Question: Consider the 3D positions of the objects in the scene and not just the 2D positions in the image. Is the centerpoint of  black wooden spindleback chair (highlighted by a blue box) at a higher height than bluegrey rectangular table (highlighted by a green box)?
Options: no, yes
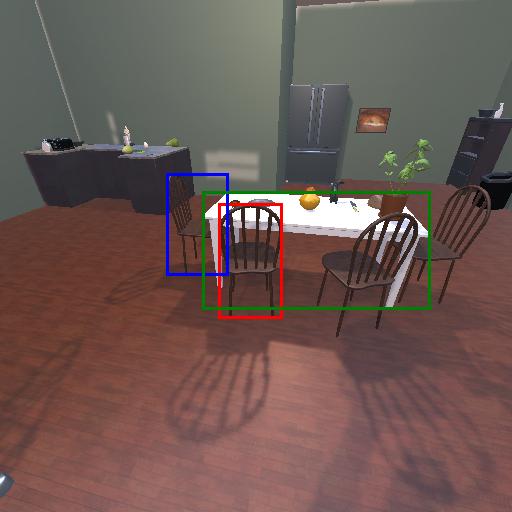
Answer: no